Question: I'm tying myself in knots - and thought it best to take a big step back, and back to basics.
I understand I should be using a ViewModel, so that is what I'm trying to contruct.
My demo app will have 4 sections (4 different parts of a form to complete):
1. Get Date/Number of days from user
2. Use that data to query the database, and return a list of qualifying records - each of these will have a unique ID of TypeID - and for each of these, they should also have 2 dynamic DropDownLists associated with them (so that whatever is selected in ListBox3 for each of the lists, corresponds to the TypeID3 (and whatever ID that has)
3. user will then be able to select Extras, again from a drop down list populated dynamically
4. users Name/Add/Tel will be collected
My "View" of what the ViewModel needs to look like/hold is:

I beleive my viewModel should look something like this:
'''
public class SearchViewModel
{
public DateTime Date{ get; set; }
public int Days { get; set; }
public IQueryable<TypeID> TypeIDs { get; set; }
public IQueryable<LB1Item> LB1Items { get; set; }
public IQueryable<LB2Item> LB2Items { get; set; }
public IQueryable<Extras> Extras { get; set; }
public string Name { get; set; }
public string Add { get; set; }
public string Tel { get; set; }
public string email { get; set; }
}
'''
First of all - is this how you would construct a ViewModel for what I've described above? I'm not certain of the DropDown Boxes, as for each form, there could be 1, 2, 3....10, 11, 12 for each TypeID retrieved - based on the Date selected.
Each of the drop down boxes for LB1Item and LB2Item - need to have their selected values stored against the TypeID for each line also.
This is what I think the class should look like for 1 drop down:
'''
public class LB1Item
{
public String TypeName { get; set; }
public long TypeID { get; set; }
public int NumSelected { get; set; }
public int TypeCount { get; set; }
public IEnumerable<SelectListItem> CarsAvail
{
get
{
return new SelectList(
Enumerable.Range(0, TypeCount+1)
.OrderBy(typecount => typecount)
.Select(typecount => new SelectListItem
{
Value = typecount.ToString(),
Text = typecount.ToString()
}
), "Value", "Text");
}
}
}
'''
Does that look ok also? Or am I overcomplicating what I'm trying to achieve?
I'd also like, after POSTing back the data after each stage (1, 2, 3, 4) to be actively populating the ViewModel with the selected values - and passing it back down to the view, so that I can retrieve it for the next Step.
What I want to end up with is something like this:
'''
Date: 01/09/2012
Days: 4
{ List:
TypeID: 3059 ListBox1: 2 ListBox2: 8748,
TypeID: 2167 ListBox1: 7 ListBox2: 2378,
TypeID: 4983 ListBox1: 4 ListBox2: 5873
}
{List:
ExtraID: 4324,
ExtraID: 3878,
ExtraID: 4872,
ExtraID: 7698,
ExtraID: 2873
}
Name: Mark
Add: My town
Tel: <PHONE>
Email: me@me.com
'''
Thanks for any help/pointers/samples...
Mark
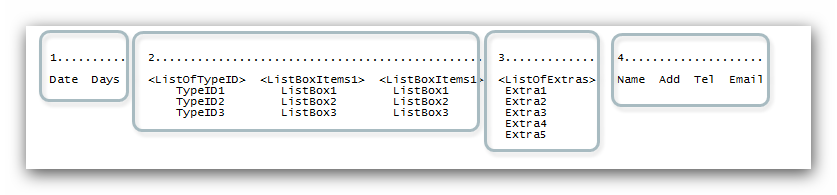
Answer: For this type of solution I would separate out each section you want to render as individual views and use Ajax calls using <URL> to handle the views in your client. So you will essentially have two ViewModels, one in JavaScript in the client and one in MVC for returning the pieces you need as JSON for the Ajax calls from the client. Section 1 of your view is entered by the user into the client so you do not need it on the Controller side. Section 1 is basically the data used to query for Section 2. No need to make your collections IQueryable either since you will not being querying the lists that are returned. Your ViewModel on the Controller side might look something like this:
'''
public class Section2
{
public List<TypeID> TypeIDs { get; set; }
public List<LB1Item> LB1Items { get; set; }
public List<LB2Item> LB2Items { get; set; }
}
public class Section3
{
public List<Extras> Extras { get; set; }
}
public class Section4
{
public string Name { get; set; }
public string Add { get; set; }
public string Tel { get; set; }
public string email { get; set; }
}
'''
So the steps that would be taken are that when an event is thrown that the date and days have been entered by the user an Ajax call is made back to a controller with entered data and days to query for the information that will populate Section 2. The controller returns the Section2 ViewModel as JSON and it is rendered in the HTML using Knockout. Then when the user selects from the lists in Section 2 an event is thrown to query the controller again to return the information needed to populate Section 3, and the cycle is repeated.
There is an <URL>.